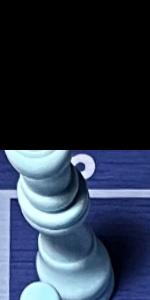
Label: King_White